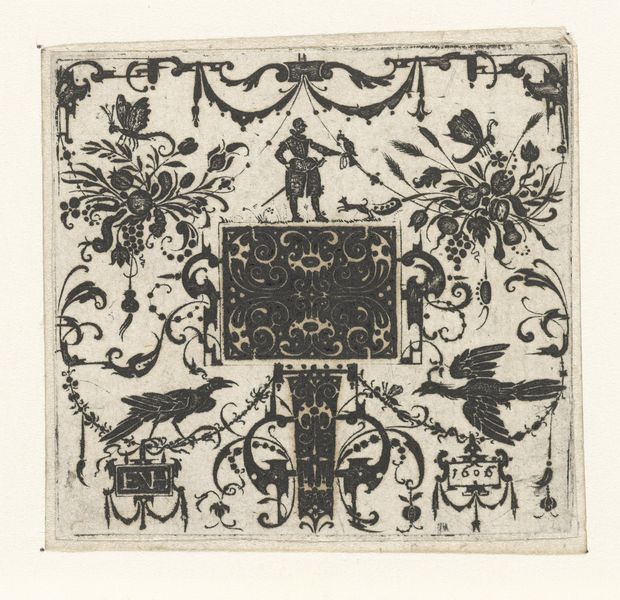
Titel: Zwartornament met rechthoek
Künstler: Esaias van Hulsen
Standort: Amsterdam
Institution: Rijksmuseum
Schlagwörter: blätter, mann, vogel, blume, blumen, blüten, tuch, muster, vögel, ornamente, rechteck, druck, schwarzweiß, kranich, schmetterling, ranke, libelle, ähren, falter, arabeske, falkner, shillouette, 1606